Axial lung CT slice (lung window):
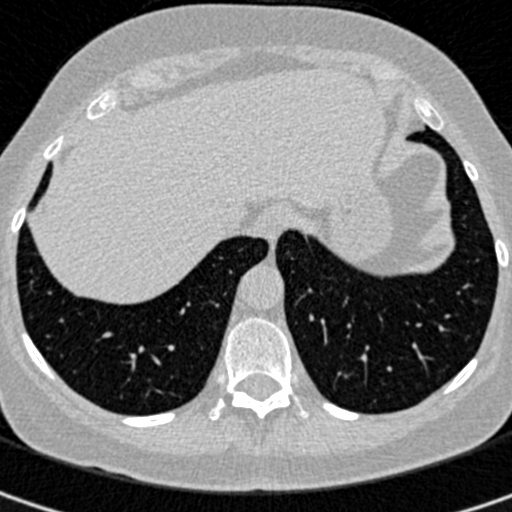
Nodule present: no